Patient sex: M
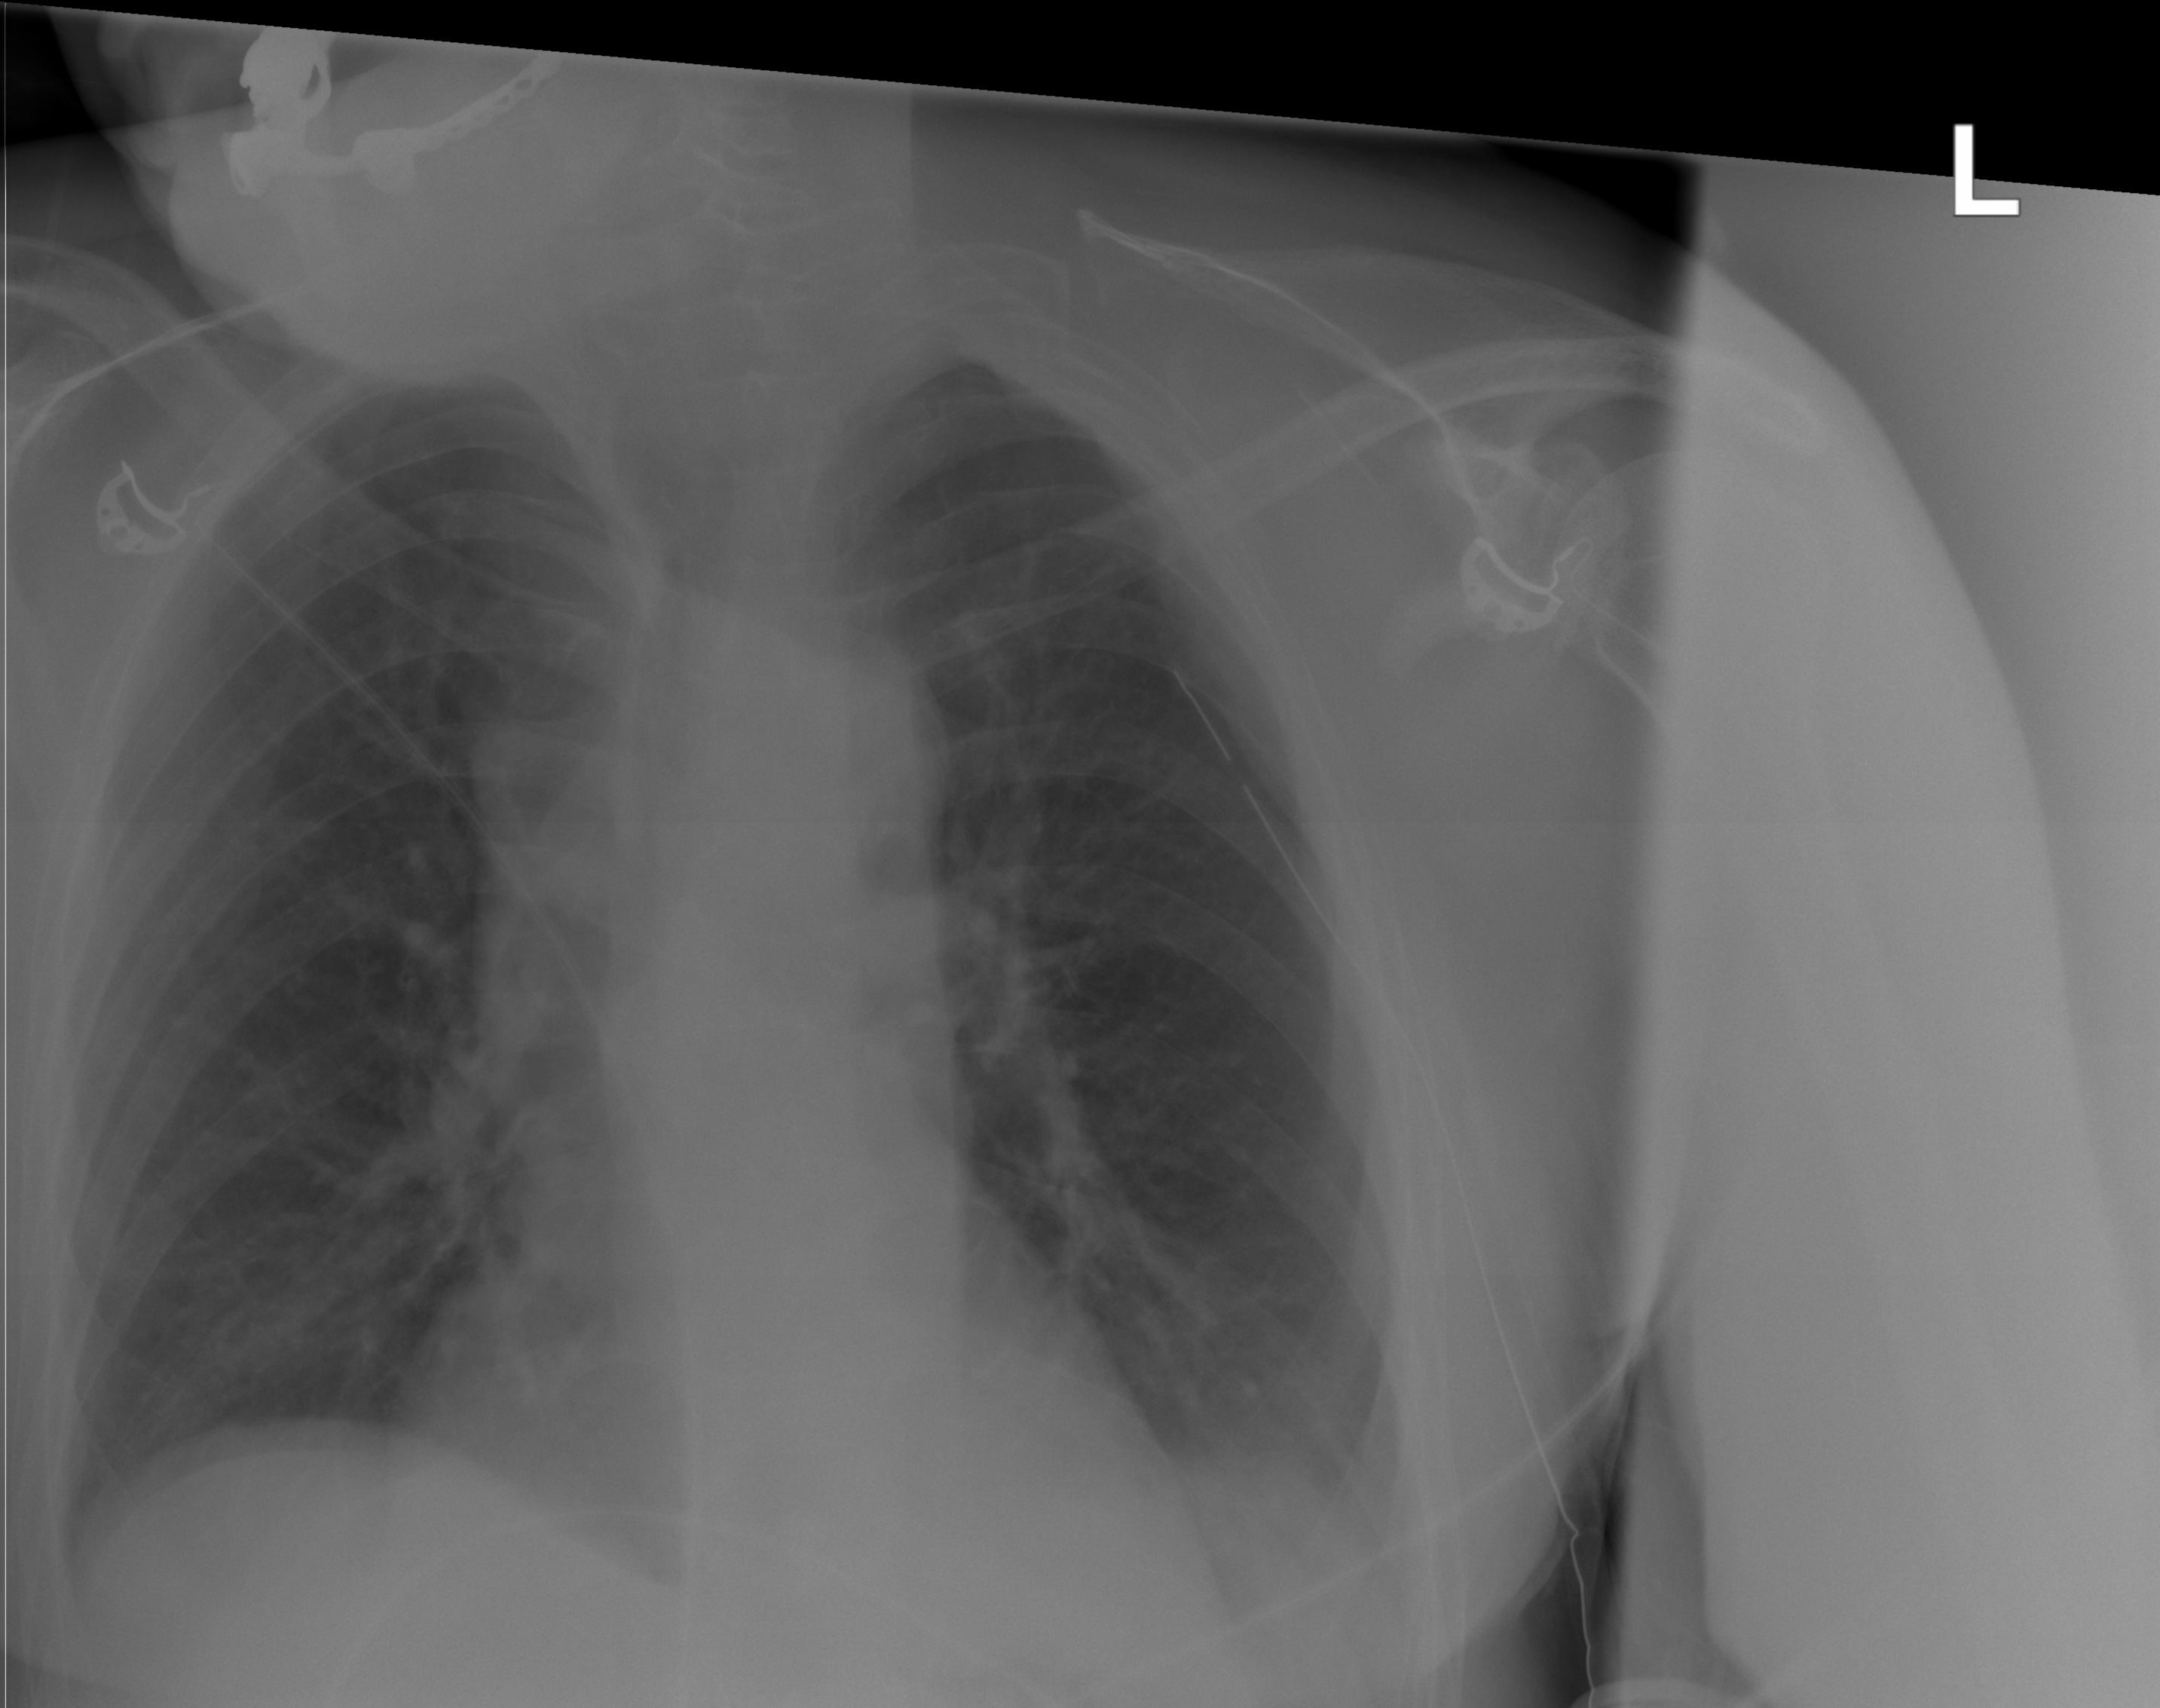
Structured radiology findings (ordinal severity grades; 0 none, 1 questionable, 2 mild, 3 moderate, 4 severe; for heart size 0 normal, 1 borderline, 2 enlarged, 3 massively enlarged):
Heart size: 0
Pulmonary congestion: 0
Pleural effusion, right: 0
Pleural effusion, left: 2
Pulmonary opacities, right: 0
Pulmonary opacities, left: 0
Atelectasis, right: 0
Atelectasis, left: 0